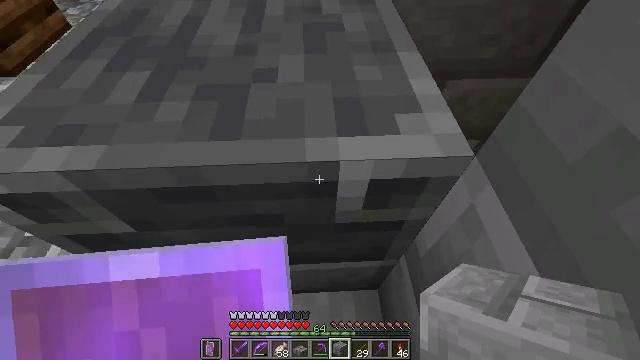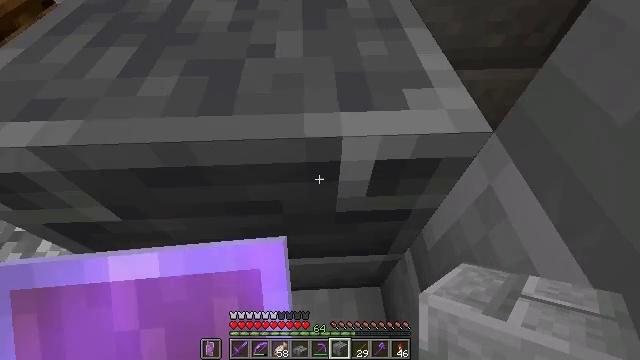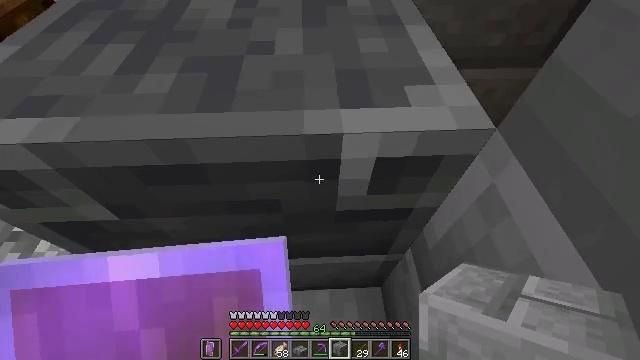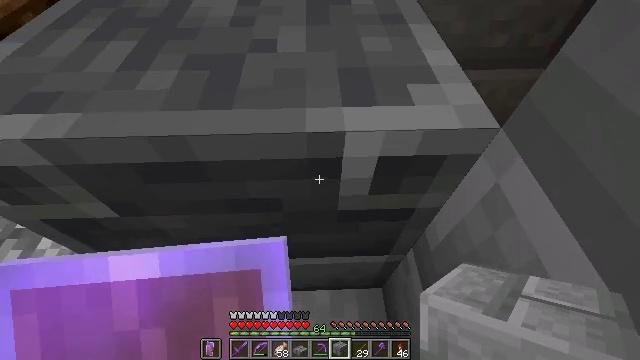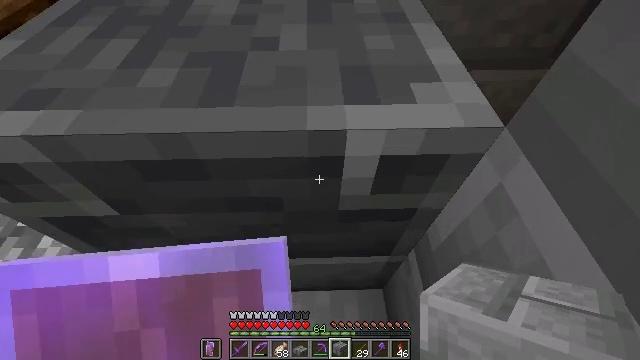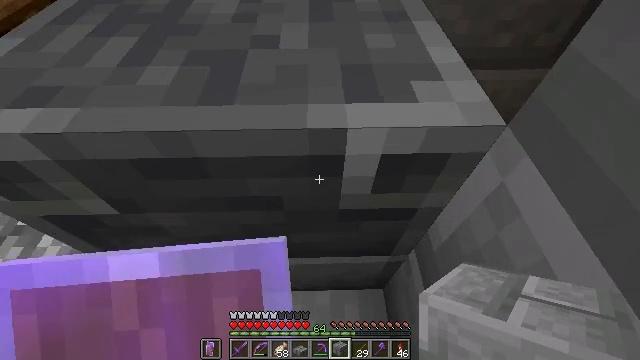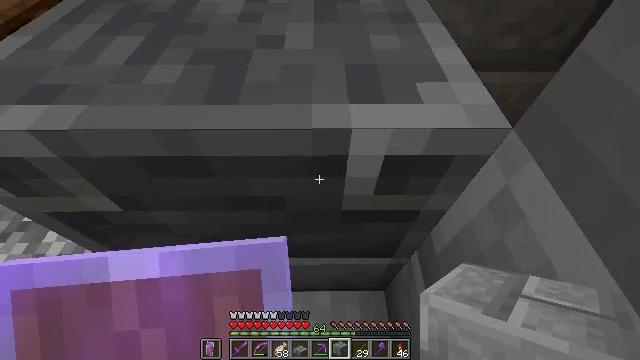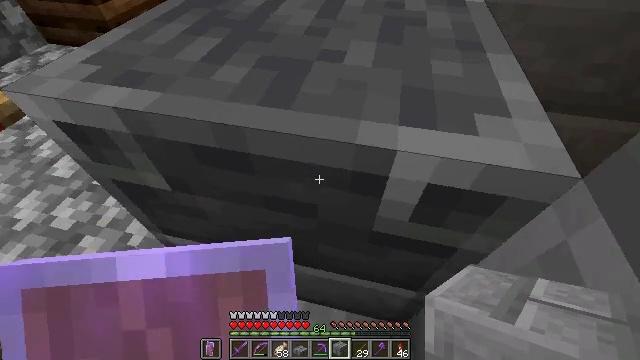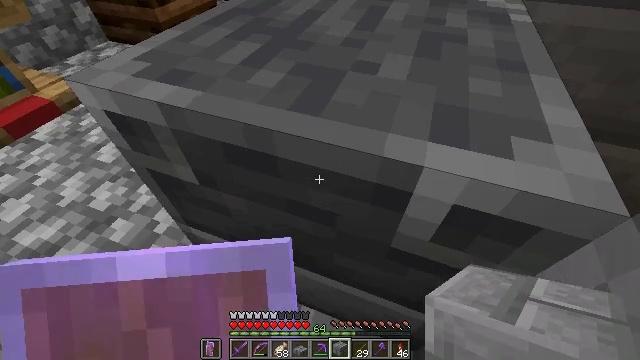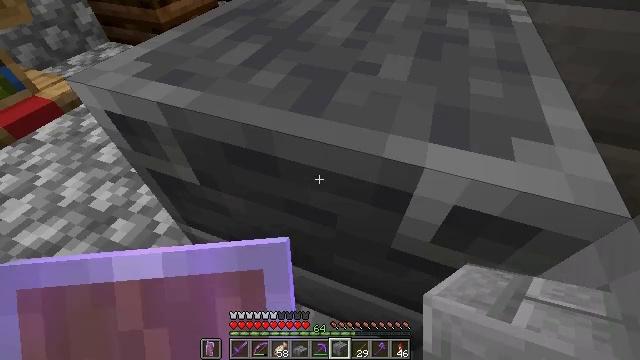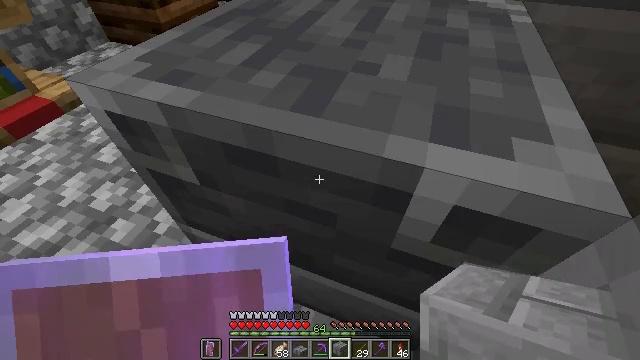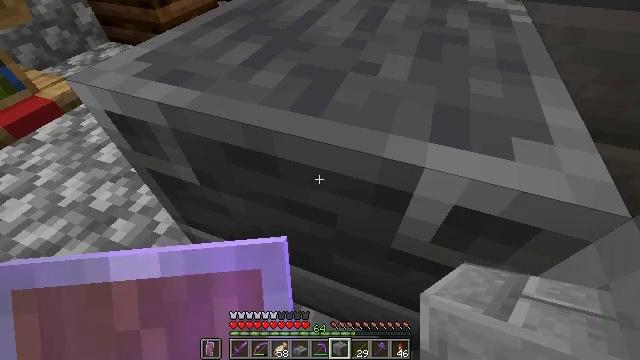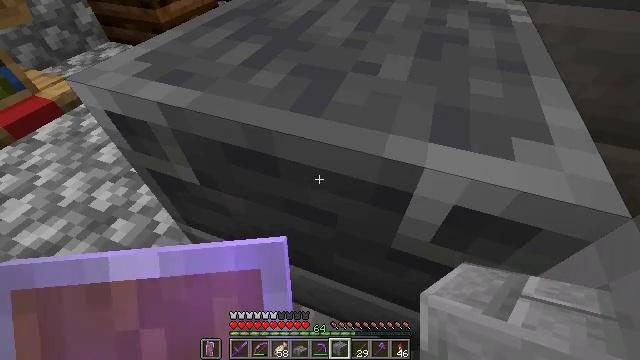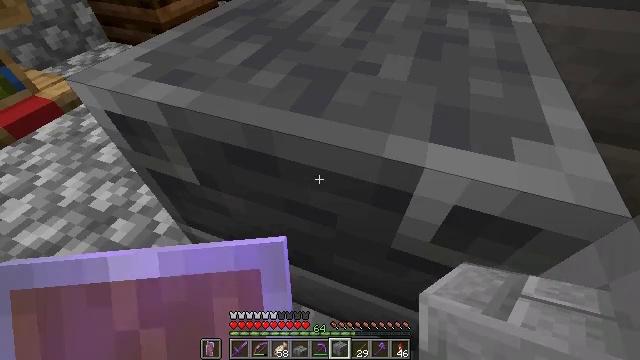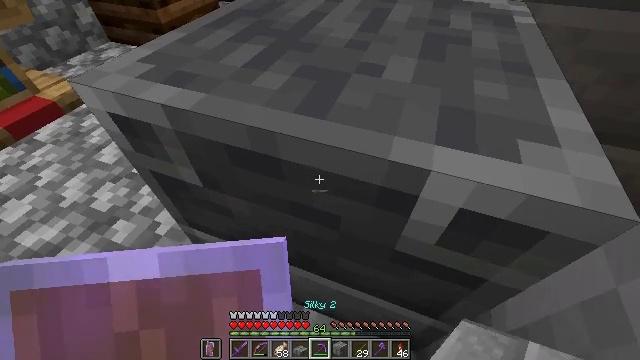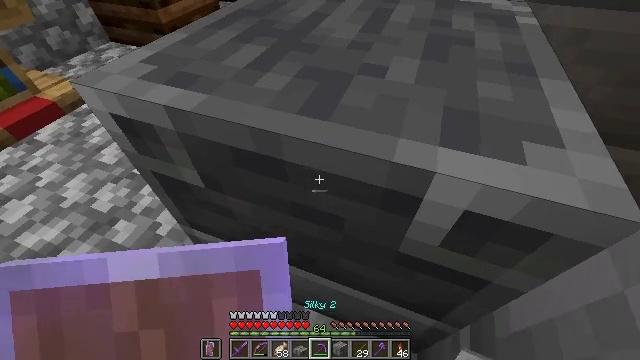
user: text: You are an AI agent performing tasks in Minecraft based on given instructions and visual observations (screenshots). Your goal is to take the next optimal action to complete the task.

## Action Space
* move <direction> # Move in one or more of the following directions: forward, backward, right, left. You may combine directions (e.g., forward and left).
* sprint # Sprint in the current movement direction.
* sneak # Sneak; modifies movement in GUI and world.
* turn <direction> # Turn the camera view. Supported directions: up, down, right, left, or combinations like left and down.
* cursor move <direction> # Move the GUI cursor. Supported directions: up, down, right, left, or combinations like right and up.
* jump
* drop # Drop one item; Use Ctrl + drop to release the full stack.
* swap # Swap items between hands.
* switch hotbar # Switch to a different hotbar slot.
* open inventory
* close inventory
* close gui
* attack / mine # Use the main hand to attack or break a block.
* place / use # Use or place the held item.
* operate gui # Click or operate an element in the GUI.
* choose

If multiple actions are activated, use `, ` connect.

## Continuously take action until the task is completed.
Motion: motion action
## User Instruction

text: Recycle the blast furnace by breaking it.
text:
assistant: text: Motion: sneak
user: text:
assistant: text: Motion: sneak
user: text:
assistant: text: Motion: sneak
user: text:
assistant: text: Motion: sneak
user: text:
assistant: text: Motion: sneak
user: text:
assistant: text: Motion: sneak, turn left
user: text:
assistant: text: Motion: sneak, turn left and up
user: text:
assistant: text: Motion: sneak, turn left and up
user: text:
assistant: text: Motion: sneak
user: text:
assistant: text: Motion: sneak
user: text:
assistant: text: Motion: sneak
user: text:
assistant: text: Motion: sneak
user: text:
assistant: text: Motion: sneak
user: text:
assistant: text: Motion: move forward, sneak
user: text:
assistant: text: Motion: move forward, sneak
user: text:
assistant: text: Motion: move forward, sneak
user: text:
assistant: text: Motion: move forward, sneak
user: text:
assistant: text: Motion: move forward, sneak
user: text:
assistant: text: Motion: move forward, sneak, turn right
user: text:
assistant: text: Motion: sneak, turn right and down
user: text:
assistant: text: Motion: sneak, turn right and down
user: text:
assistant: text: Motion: sneak, turn right
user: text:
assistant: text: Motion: sneak
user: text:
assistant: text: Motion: sneak
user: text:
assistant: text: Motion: sneak
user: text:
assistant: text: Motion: sneak
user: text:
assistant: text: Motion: sneak, turn left and up
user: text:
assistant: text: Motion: sneak, turn left and up
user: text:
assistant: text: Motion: move right, sneak
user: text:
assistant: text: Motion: move right, sneak